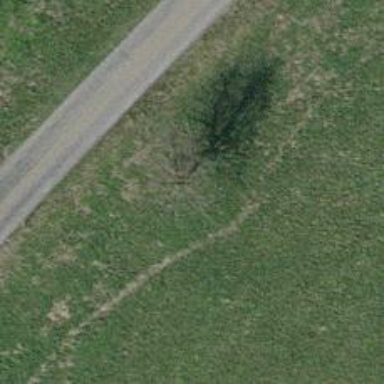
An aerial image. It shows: Beautiful tree in nature.